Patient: sex M, age 46
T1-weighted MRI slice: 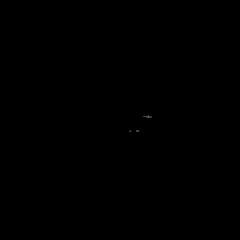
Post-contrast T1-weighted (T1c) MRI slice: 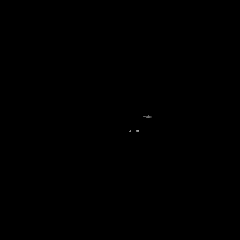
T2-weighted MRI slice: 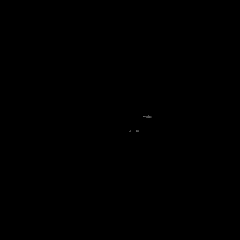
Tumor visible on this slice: no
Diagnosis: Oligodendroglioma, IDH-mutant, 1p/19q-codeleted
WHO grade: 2